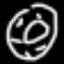
Label: donut